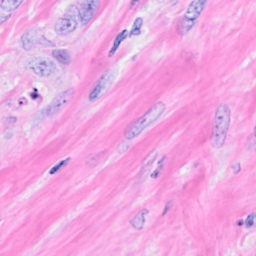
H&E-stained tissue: Breast